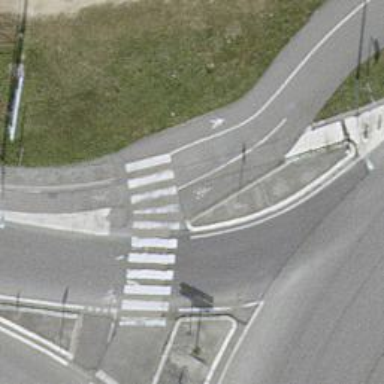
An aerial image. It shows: Asphalt cycleway with asphalt footpath.